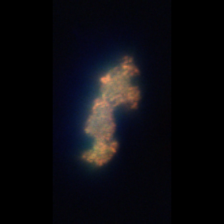
Taxon: Unknown_detritus
Group: Unknown